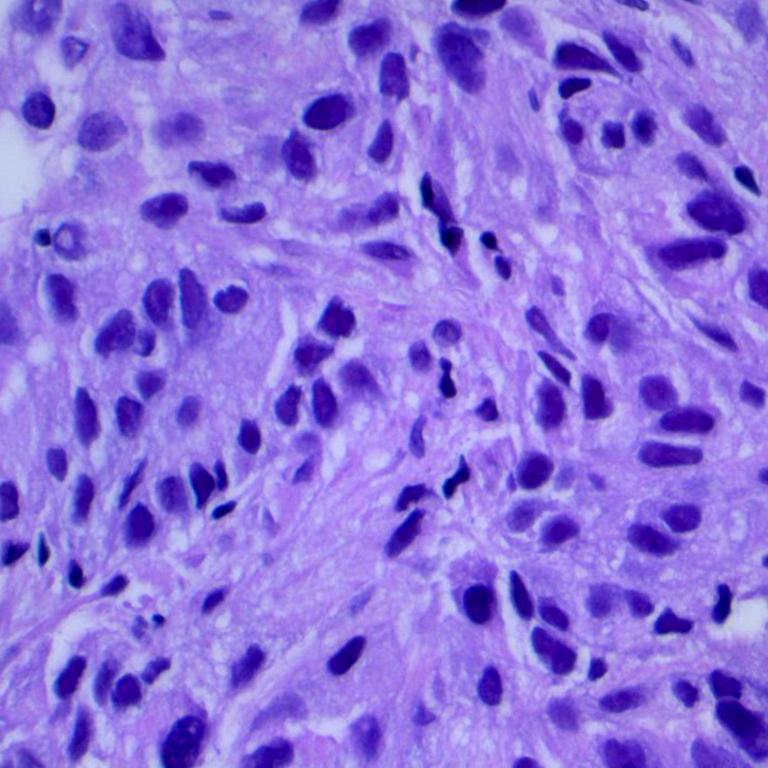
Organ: lung
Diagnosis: adenocarcinomas